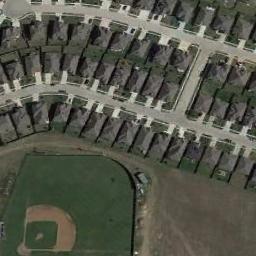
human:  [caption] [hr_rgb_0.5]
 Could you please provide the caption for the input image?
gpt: A baseball diamond is next to many buildings .

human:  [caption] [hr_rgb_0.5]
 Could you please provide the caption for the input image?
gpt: A baseball diamond on the open area and the residential area beside .

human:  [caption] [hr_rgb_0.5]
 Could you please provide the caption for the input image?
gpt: There is a baseball diamond in the south of the houses .

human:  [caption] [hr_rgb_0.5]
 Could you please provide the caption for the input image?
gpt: There are two parallel roads beside the airport .

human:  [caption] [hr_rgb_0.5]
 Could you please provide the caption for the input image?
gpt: There are two basketball courts and a baseball field in this image .